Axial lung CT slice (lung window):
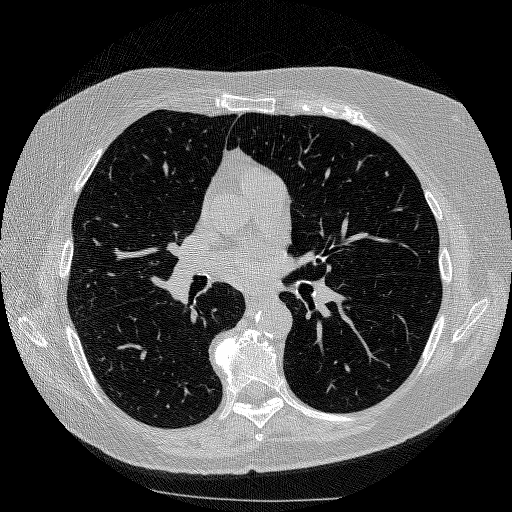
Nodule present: no